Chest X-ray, PA view. Patient: 50 years old, sex M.
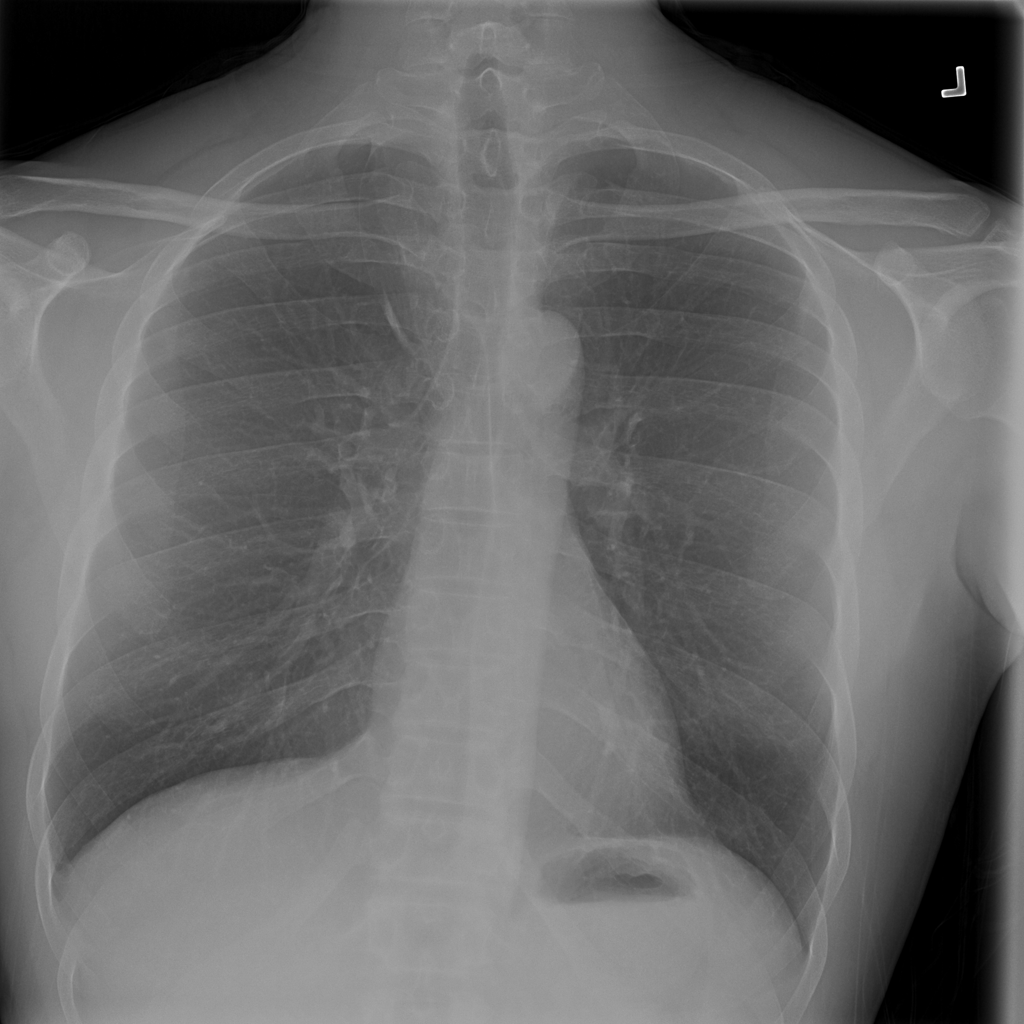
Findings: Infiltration